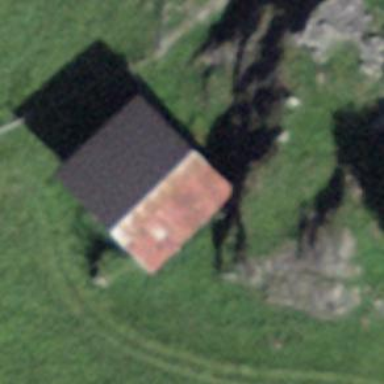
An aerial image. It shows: Barn.